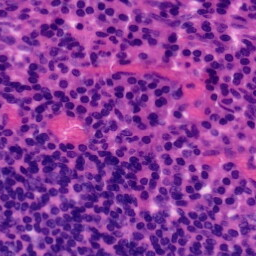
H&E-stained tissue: Tonsil